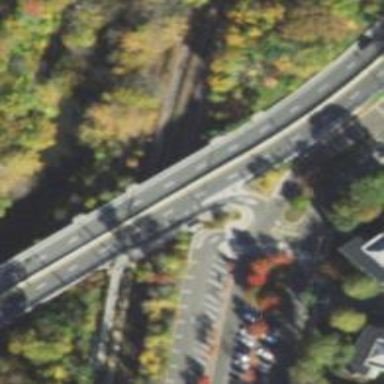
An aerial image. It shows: Trunk link highway bridge.